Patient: sex M, age 57
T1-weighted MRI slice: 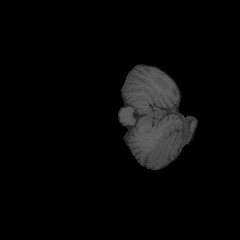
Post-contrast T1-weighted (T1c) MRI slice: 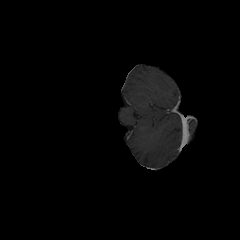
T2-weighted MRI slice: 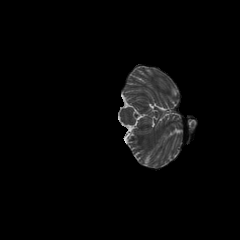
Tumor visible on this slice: no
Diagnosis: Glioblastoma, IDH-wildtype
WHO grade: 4